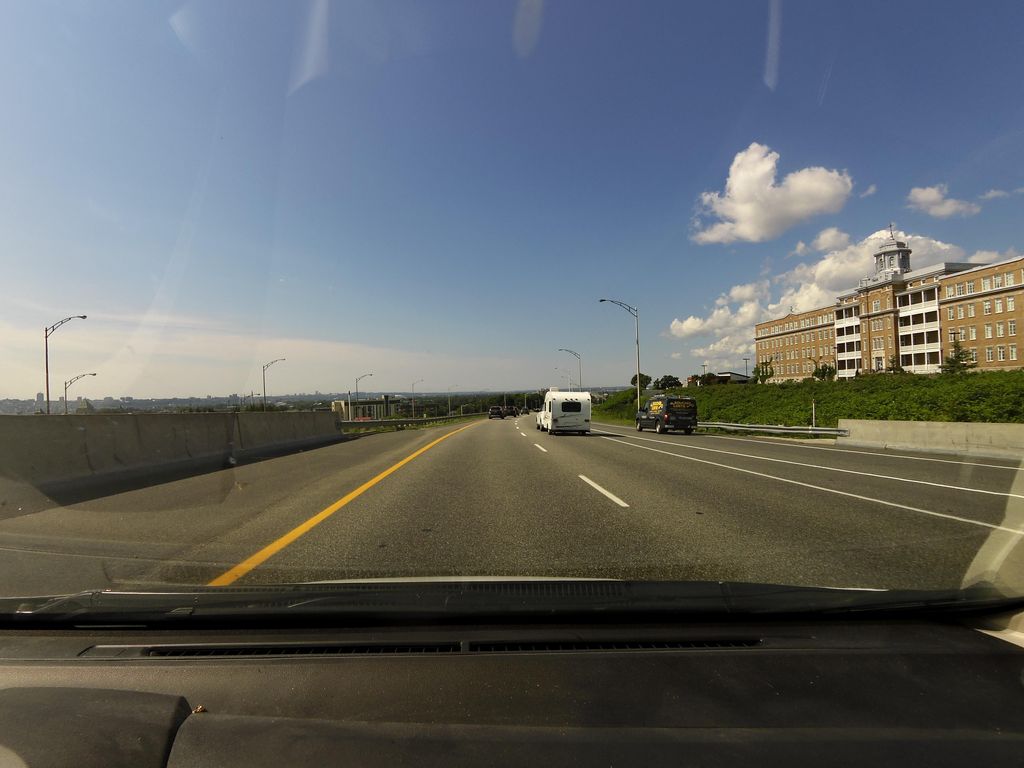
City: quebec_city